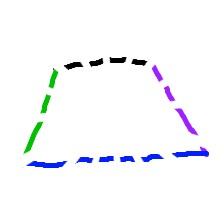
Shape: trapezoid